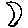
Label: moon